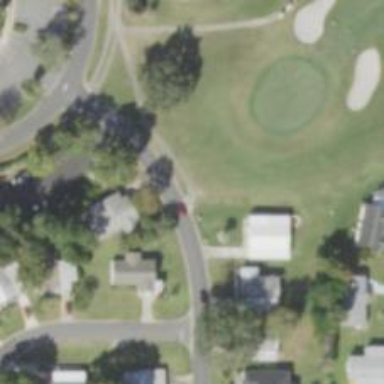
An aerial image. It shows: Cycleway road alongside golf cart path.